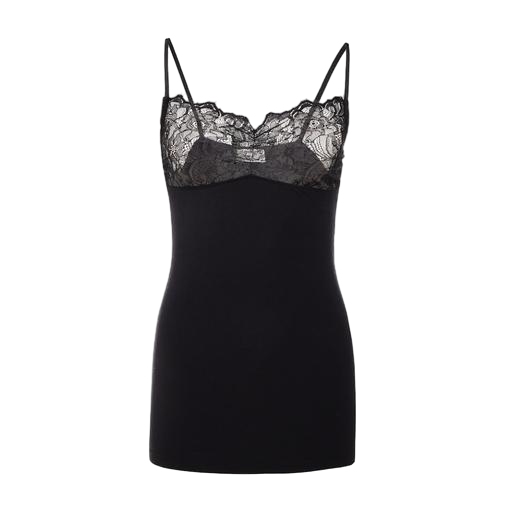
black curve cami rib lace, black dentelle lace-detail camisole, black lace cami, white background